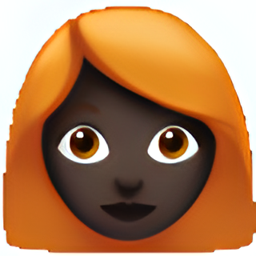
Name: woman red haired dark skin tone
Emoji: 👩🏿‍🦰
Group: People & Body
Sub-group: person